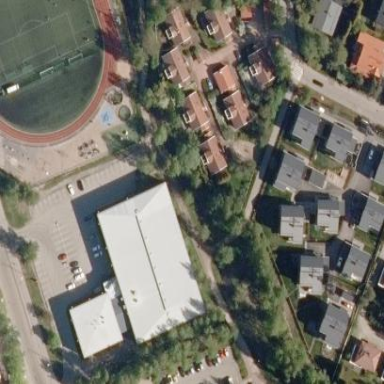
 offering fitness and badminton facilities."